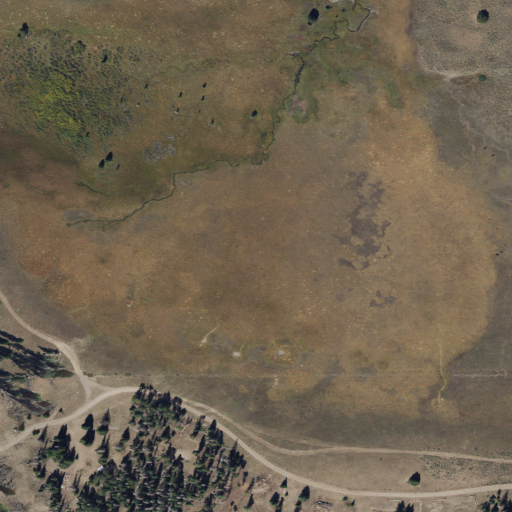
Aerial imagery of plain(s) in Utah named Monroe Meadows containing shrub, grassland, evergreen forest, open development, low intensity development, and medium intensity development